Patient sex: M
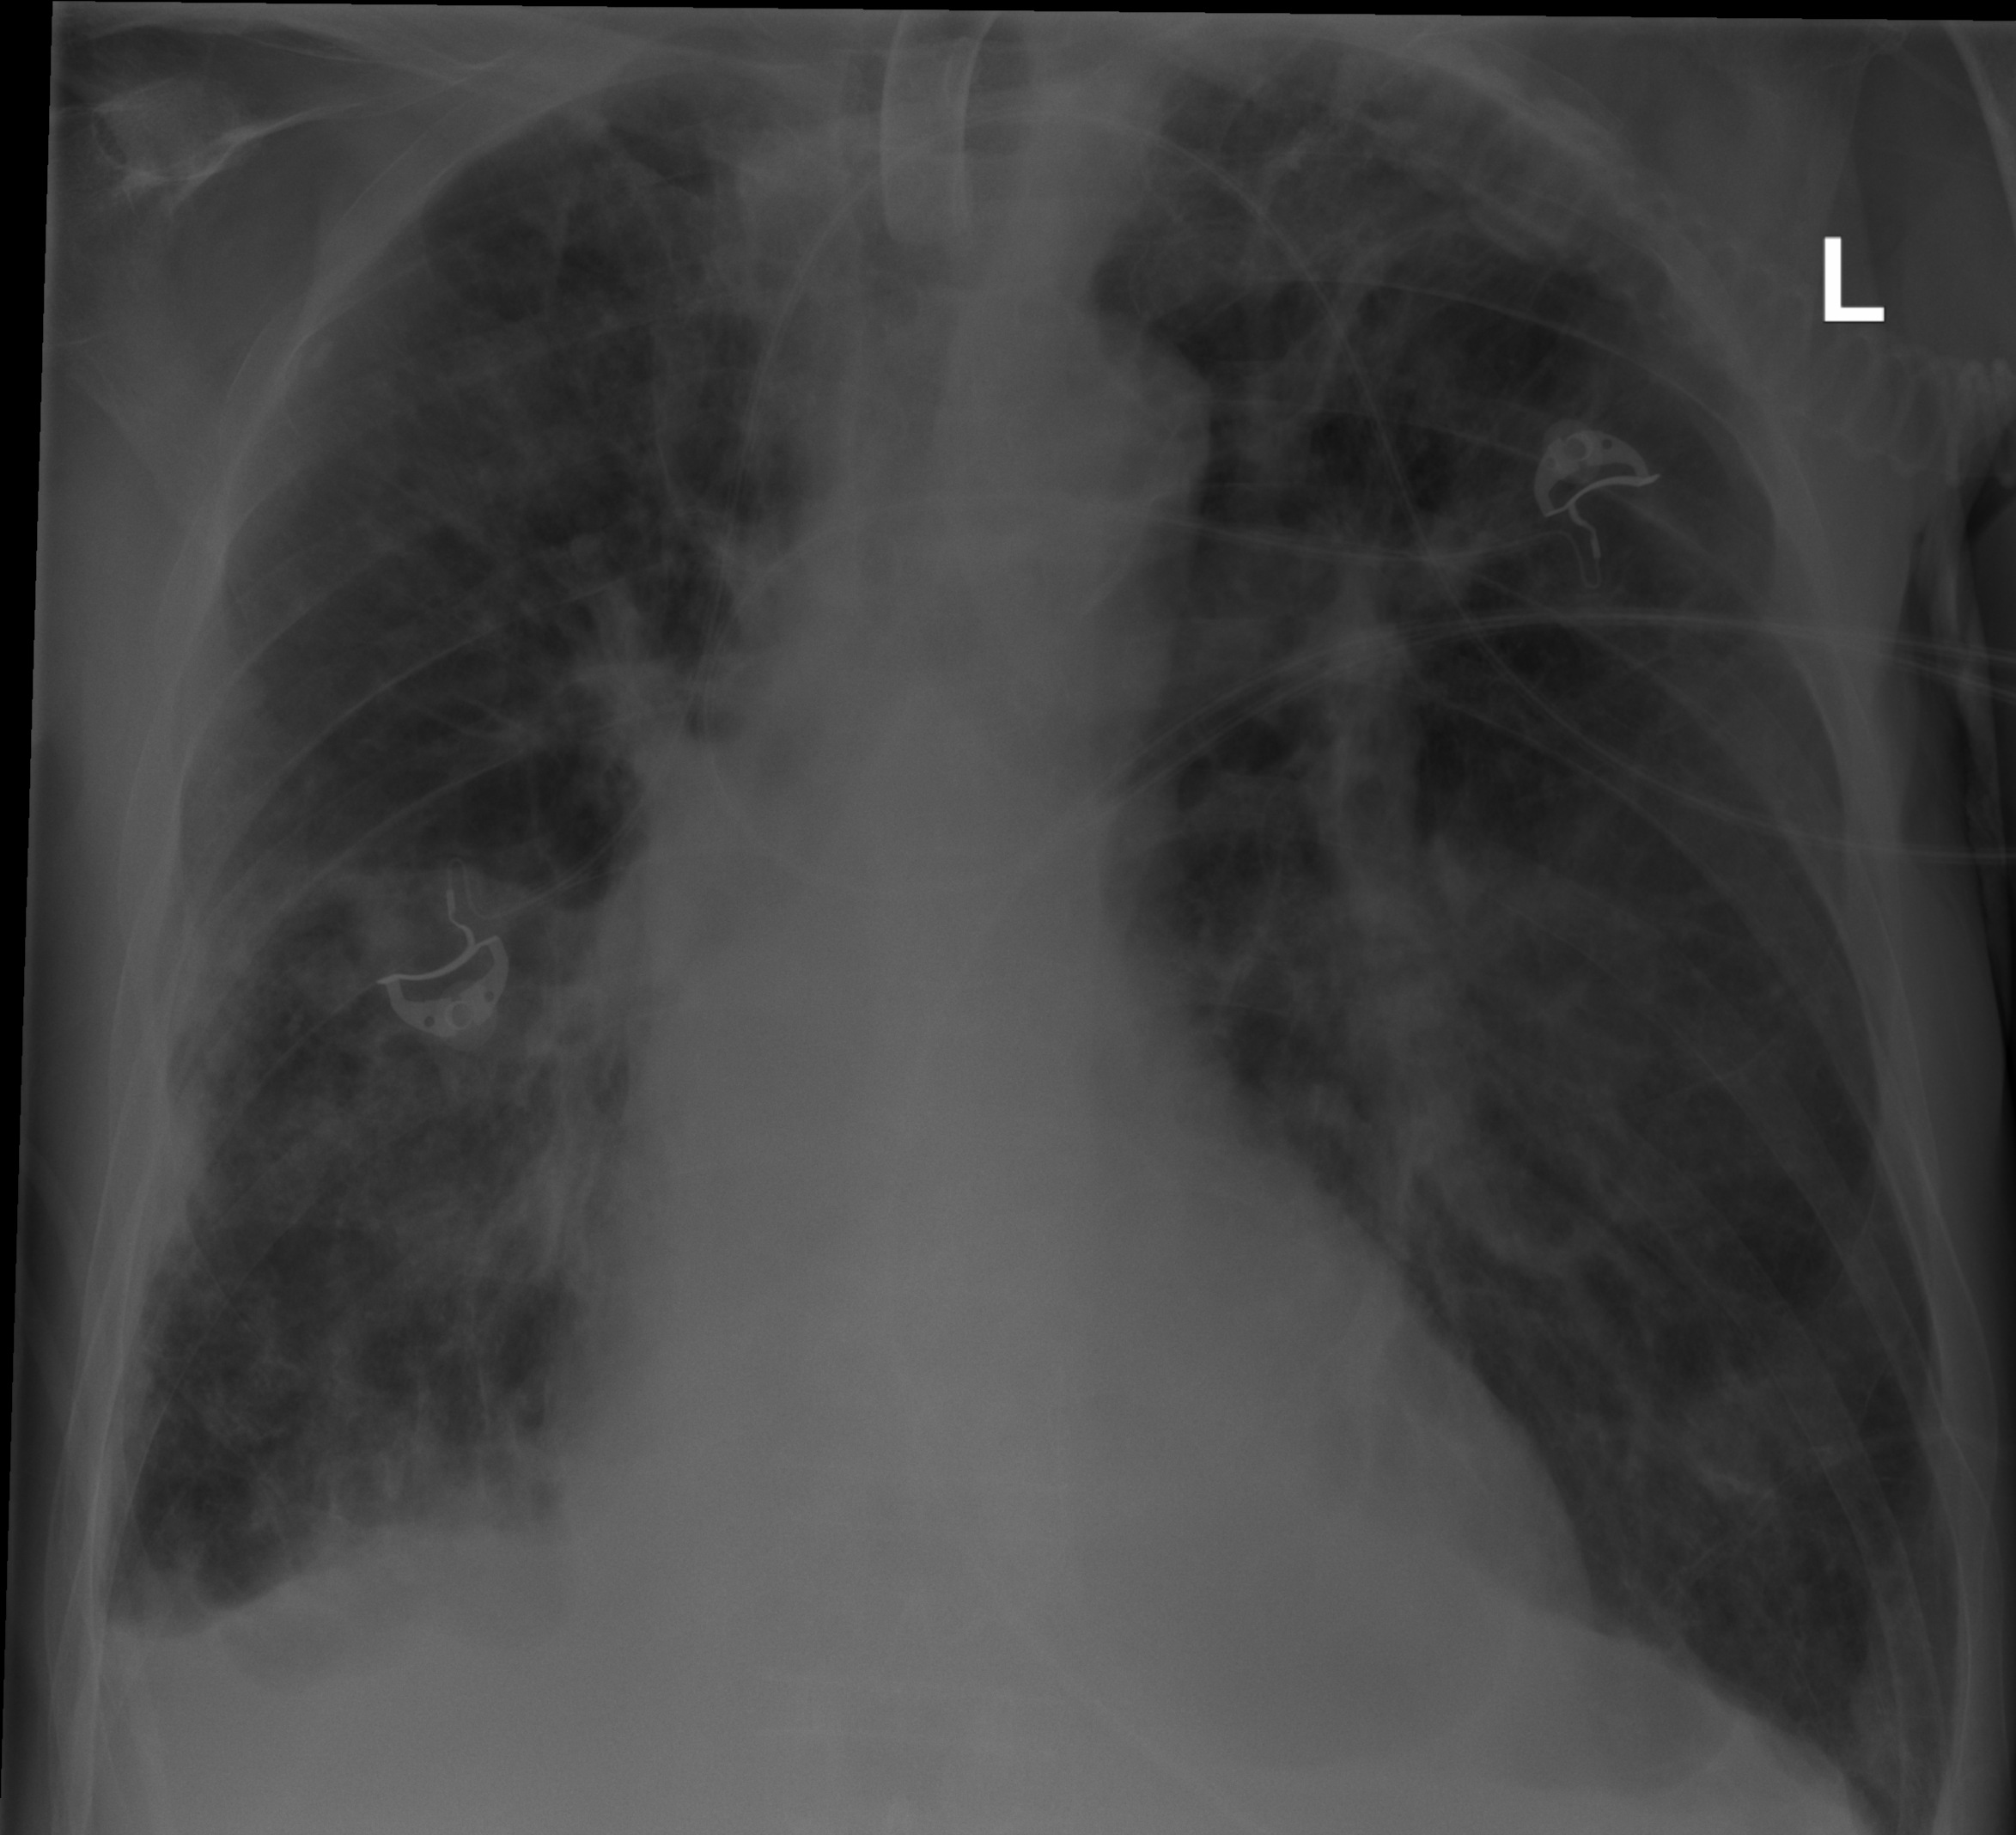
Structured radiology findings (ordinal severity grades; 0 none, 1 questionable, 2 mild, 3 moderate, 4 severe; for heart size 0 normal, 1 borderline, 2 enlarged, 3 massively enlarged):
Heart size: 0
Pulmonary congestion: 0
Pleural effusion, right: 0
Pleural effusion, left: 0
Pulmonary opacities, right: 2
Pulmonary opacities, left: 2
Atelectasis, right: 2
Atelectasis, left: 2